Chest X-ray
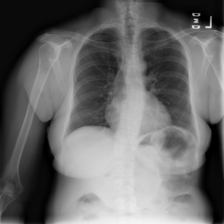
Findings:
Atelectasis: negative
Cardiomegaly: negative
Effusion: negative
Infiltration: positive
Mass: negative
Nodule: negative
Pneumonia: negative
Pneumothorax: negative
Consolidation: negative
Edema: negative
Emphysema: negative
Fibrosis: negative
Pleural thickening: negative
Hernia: negative